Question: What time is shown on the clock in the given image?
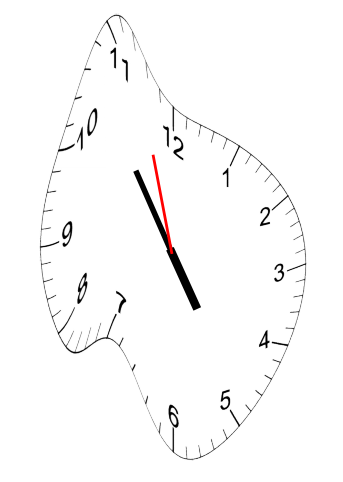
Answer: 04:53:57